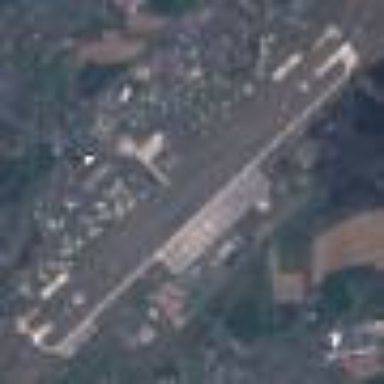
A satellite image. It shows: Runway in airport area.